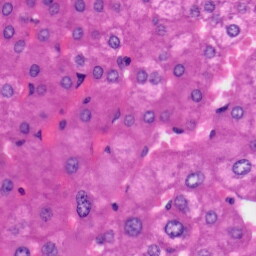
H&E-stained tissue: Liver